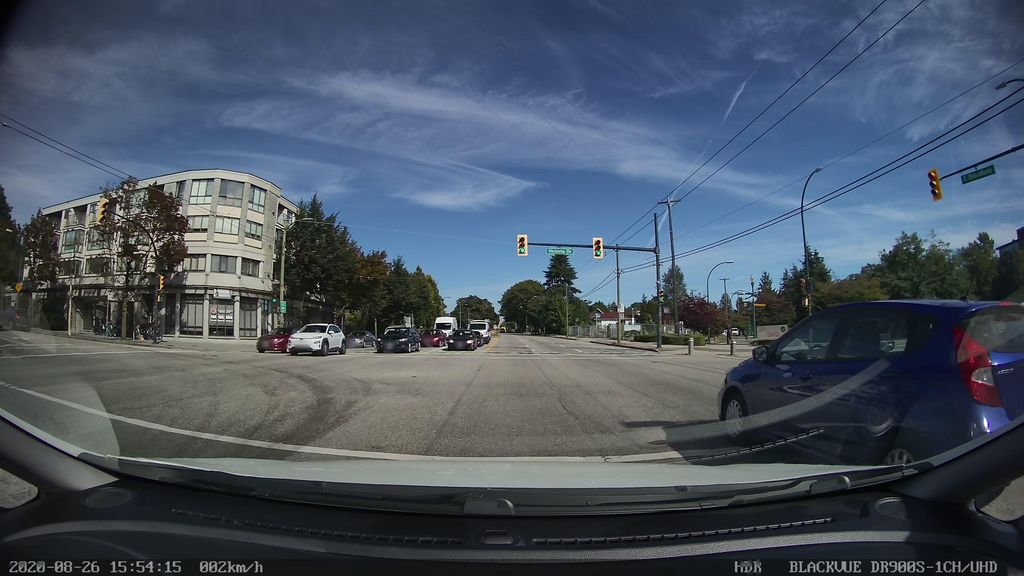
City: vancouver